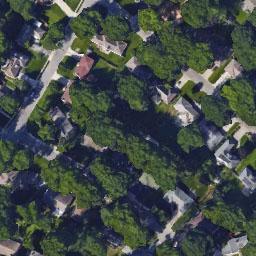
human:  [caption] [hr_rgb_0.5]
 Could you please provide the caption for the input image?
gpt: The medium residential is next to the road and some trees .

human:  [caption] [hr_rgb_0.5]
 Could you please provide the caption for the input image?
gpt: The medium residential area is well green and has some houses .

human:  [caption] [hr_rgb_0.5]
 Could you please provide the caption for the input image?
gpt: There are many trees in the middle residential area .

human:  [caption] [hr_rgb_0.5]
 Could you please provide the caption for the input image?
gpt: The trees in the mid-sized residential areas are not green .

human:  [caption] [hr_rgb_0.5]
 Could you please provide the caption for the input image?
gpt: There are many green trees and some buildings on the medium residential area .